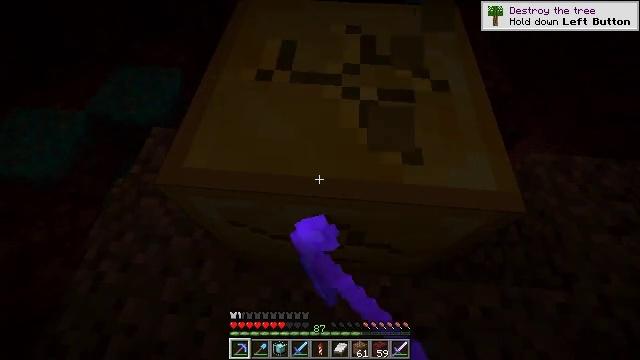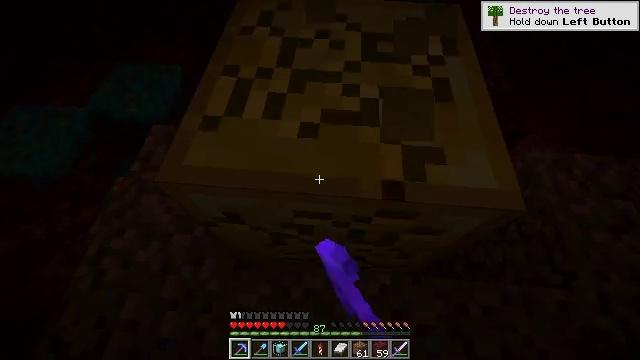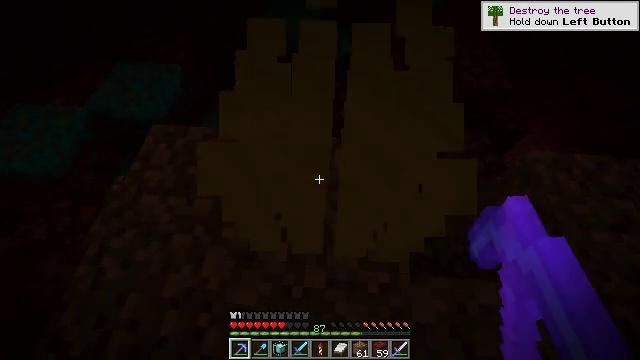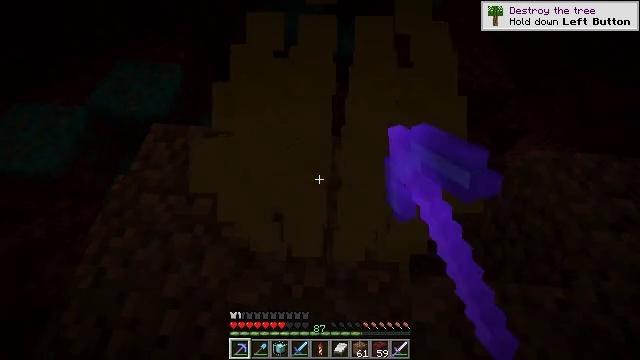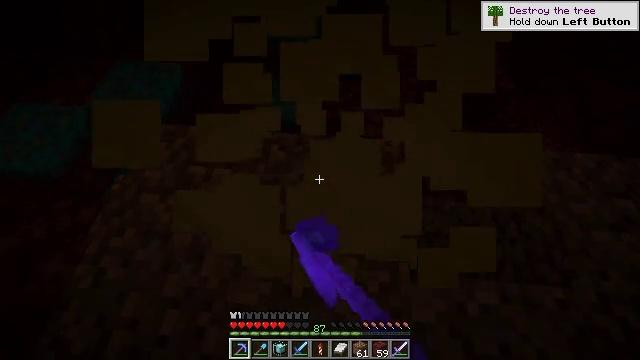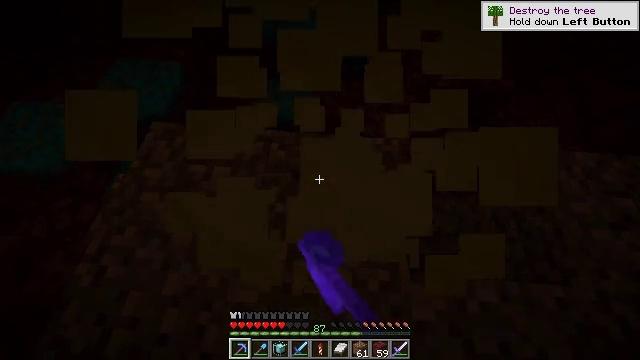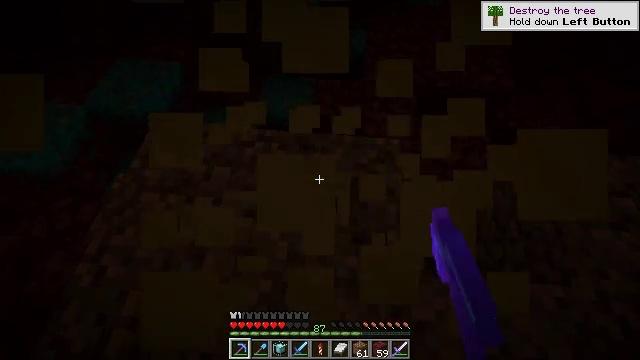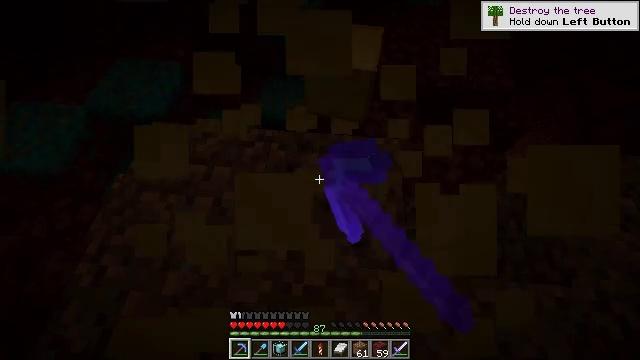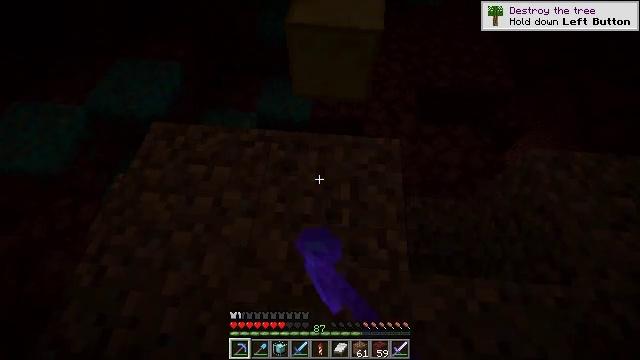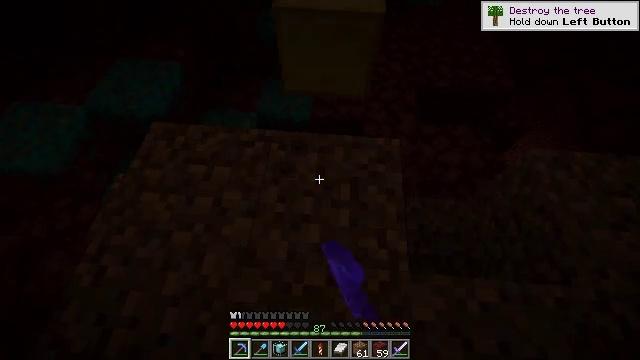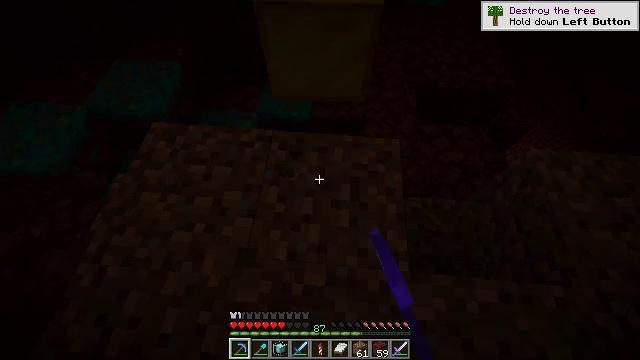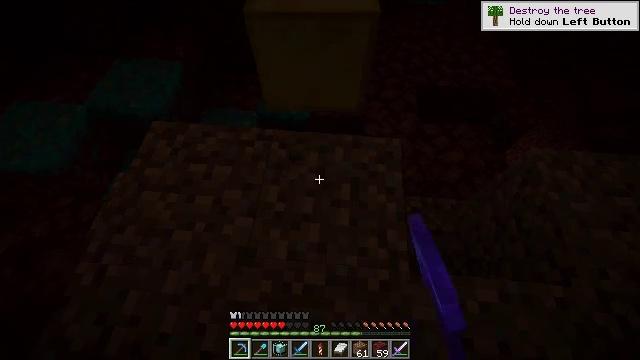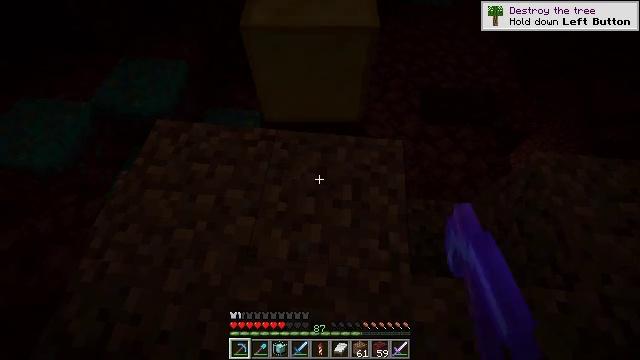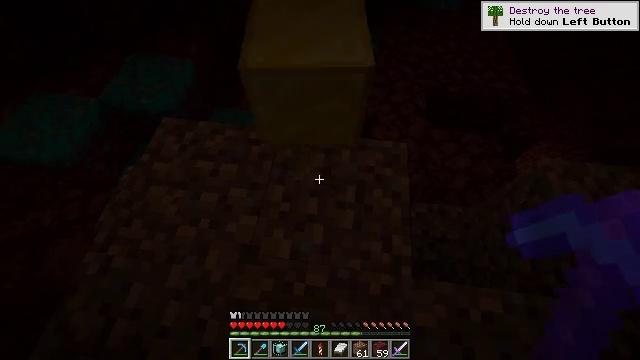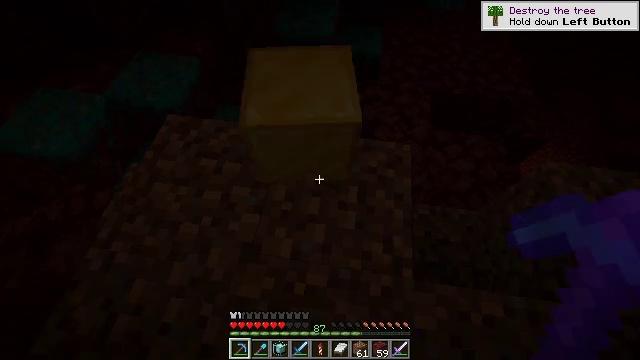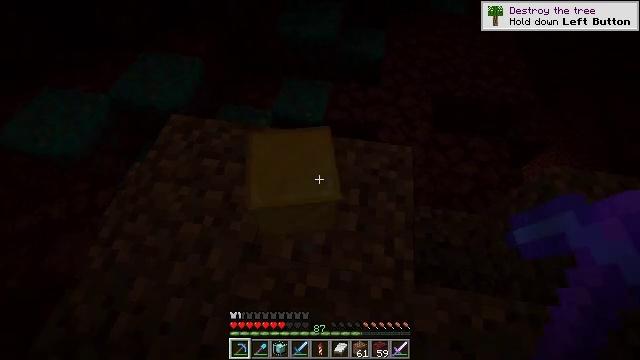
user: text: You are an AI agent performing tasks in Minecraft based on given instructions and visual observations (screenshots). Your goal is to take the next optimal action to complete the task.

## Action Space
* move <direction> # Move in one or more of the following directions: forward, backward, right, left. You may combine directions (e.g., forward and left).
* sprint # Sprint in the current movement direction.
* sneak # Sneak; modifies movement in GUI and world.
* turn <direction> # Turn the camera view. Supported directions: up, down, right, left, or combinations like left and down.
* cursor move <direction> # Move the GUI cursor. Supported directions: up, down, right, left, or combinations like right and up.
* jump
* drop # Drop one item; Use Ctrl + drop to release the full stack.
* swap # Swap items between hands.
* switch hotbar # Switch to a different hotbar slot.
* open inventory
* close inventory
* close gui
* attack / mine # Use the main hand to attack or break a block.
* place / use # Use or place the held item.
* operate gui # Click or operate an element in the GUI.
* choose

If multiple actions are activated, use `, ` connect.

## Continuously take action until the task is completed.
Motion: motion action
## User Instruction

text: Collect the gold block from a structure.
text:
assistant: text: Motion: attack / mine
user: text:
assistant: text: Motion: attack / mine
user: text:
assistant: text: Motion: attack / mine
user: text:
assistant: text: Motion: attack / mine
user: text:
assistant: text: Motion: attack / mine
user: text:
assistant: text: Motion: attack / mine
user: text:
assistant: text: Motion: no_op
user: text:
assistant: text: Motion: no_op
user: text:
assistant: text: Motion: no_op
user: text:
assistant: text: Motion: no_op
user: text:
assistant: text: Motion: no_op
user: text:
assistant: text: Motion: no_op
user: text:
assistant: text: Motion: turn left
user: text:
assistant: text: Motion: turn left
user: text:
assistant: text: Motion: no_op
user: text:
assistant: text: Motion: turn left
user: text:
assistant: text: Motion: turn left
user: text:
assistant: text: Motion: turn left
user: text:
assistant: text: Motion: turn left and up
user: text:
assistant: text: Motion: turn left and up
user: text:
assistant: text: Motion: turn left and up
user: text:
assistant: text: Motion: turn left and up
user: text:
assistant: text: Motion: turn left and up
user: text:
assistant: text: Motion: turn left and up
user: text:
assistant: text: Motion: turn left and up
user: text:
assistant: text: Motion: no_op
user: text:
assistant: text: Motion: turn down
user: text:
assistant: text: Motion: no_op
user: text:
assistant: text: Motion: turn left
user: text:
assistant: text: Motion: turn left and up